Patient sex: M
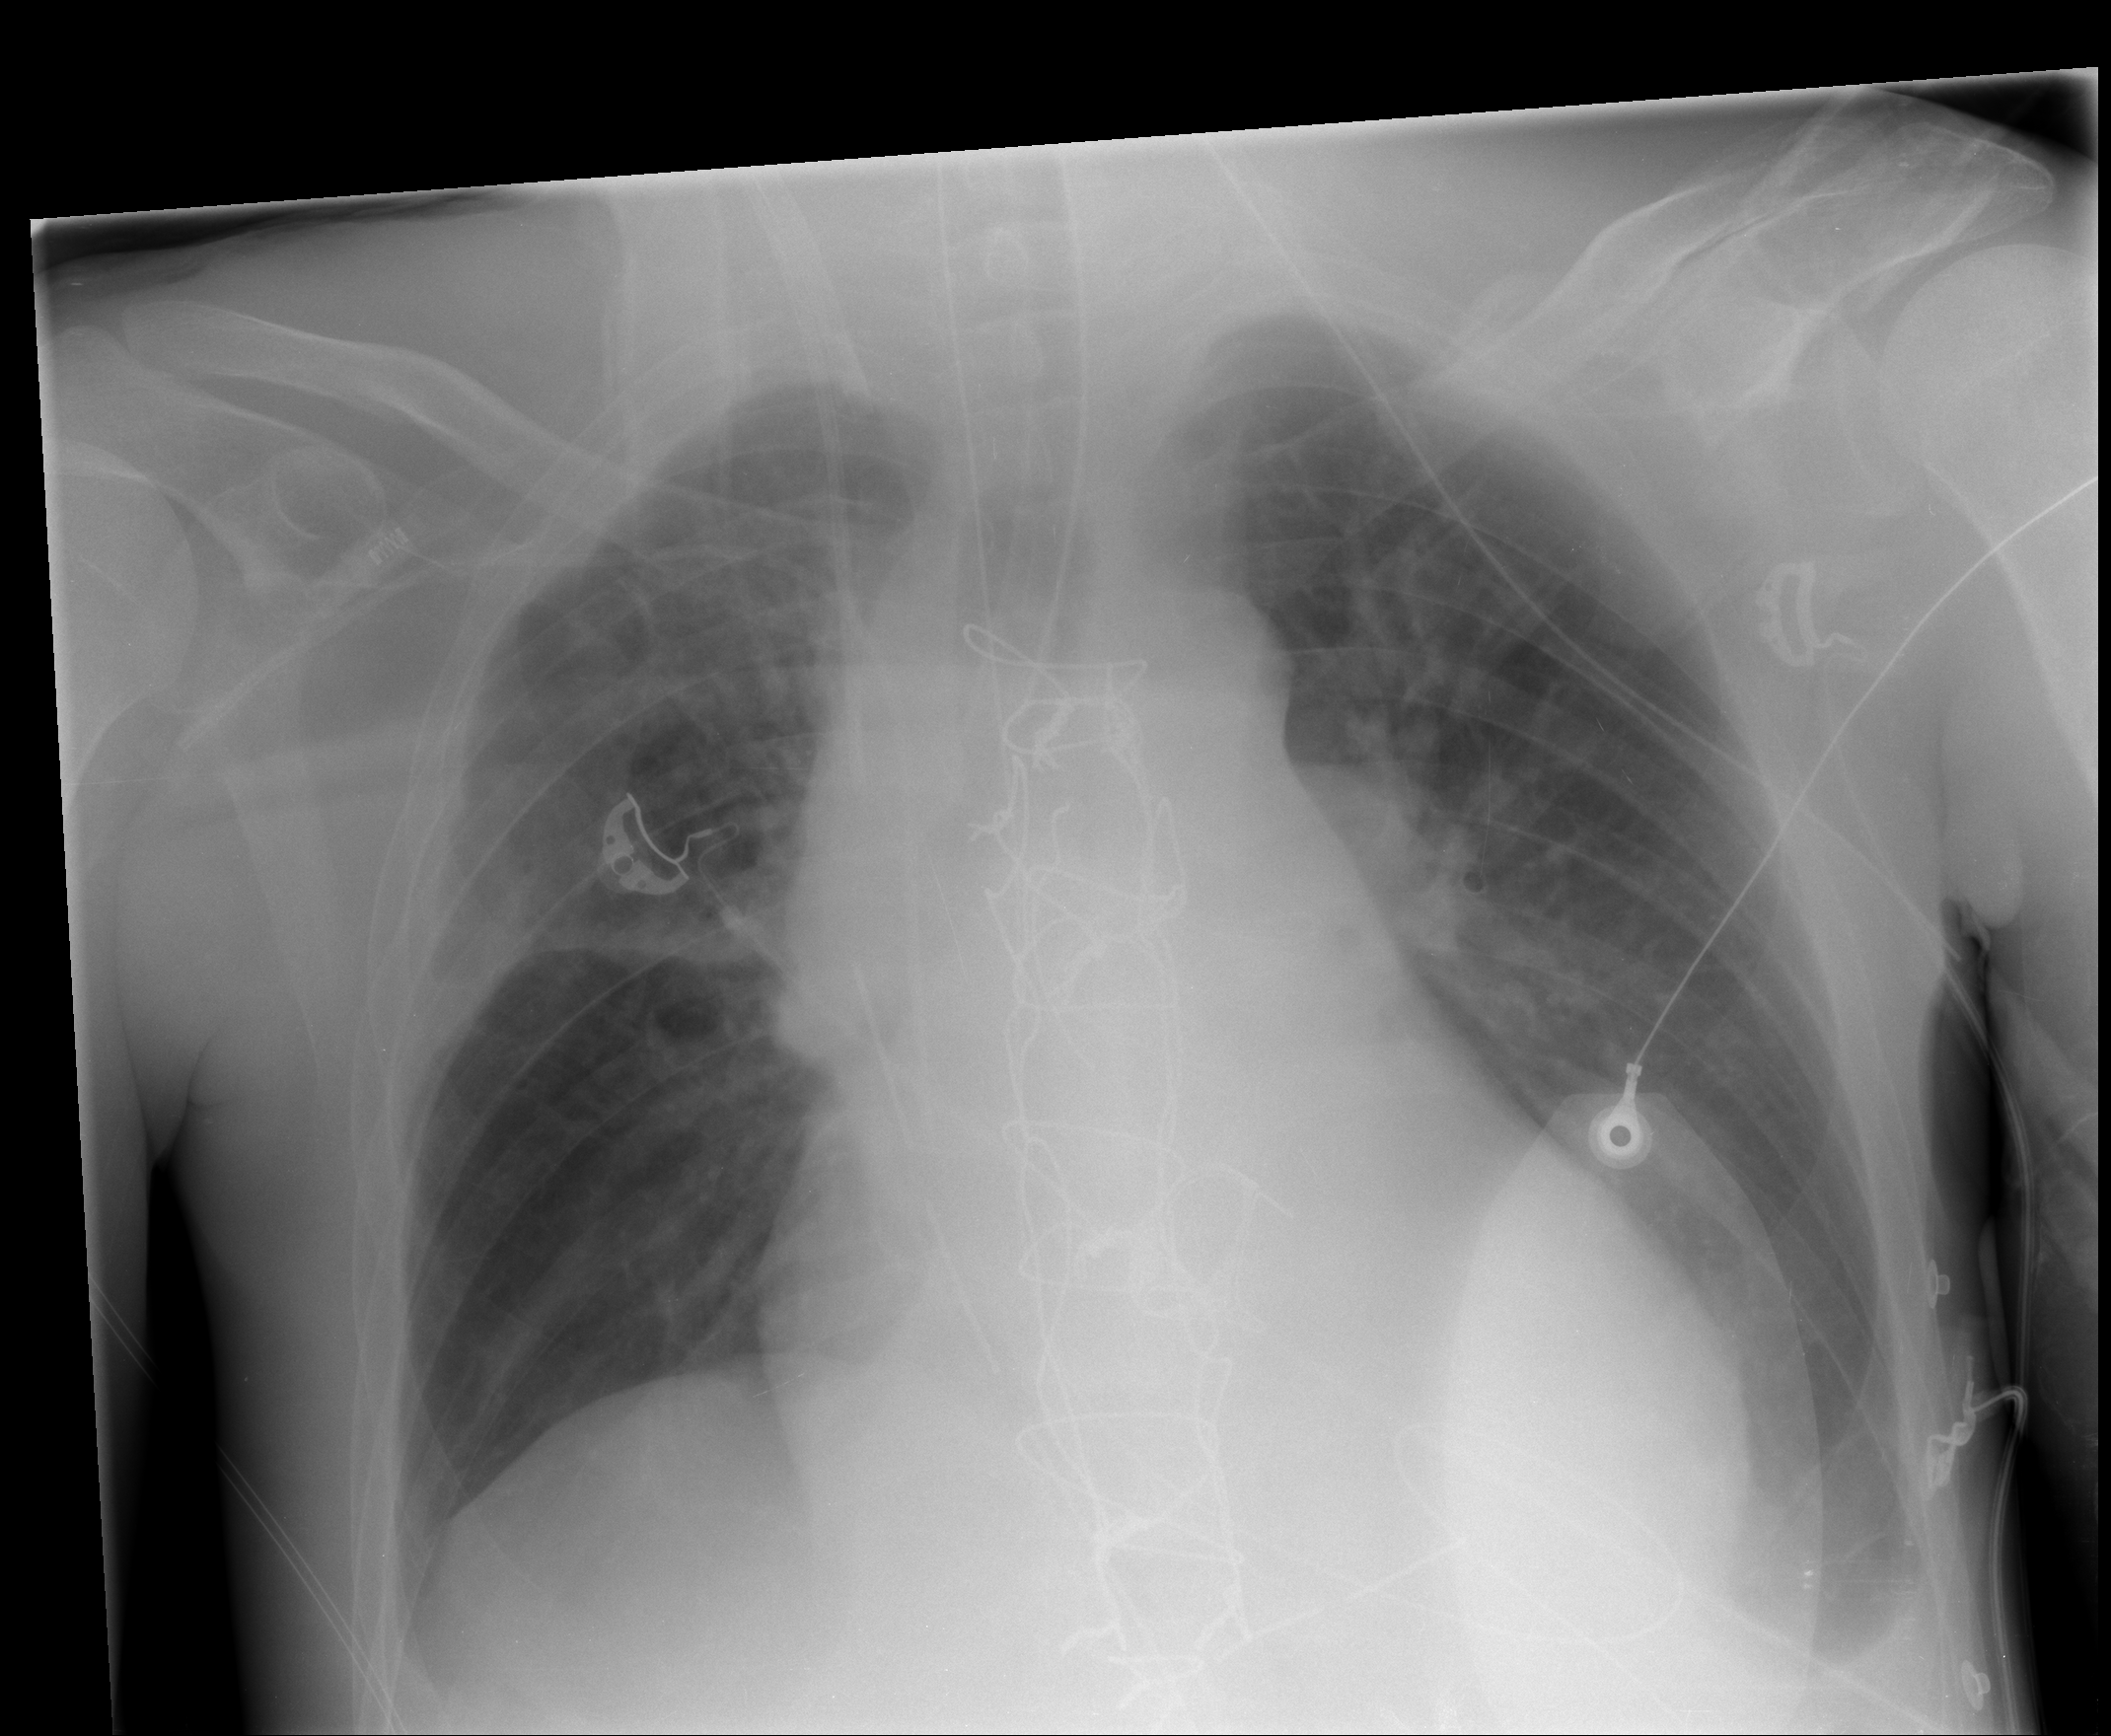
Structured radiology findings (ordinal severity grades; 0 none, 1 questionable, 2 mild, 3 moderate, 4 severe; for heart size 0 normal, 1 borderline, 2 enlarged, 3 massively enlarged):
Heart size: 2
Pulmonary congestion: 2
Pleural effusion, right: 1
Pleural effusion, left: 2
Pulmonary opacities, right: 2
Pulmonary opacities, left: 2
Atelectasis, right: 2
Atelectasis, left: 2